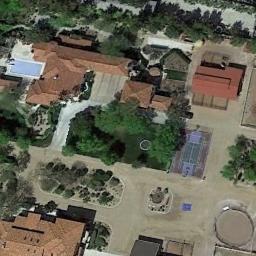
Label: sparse_residential